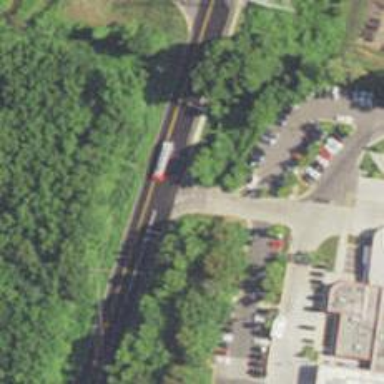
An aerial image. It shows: Stop road.